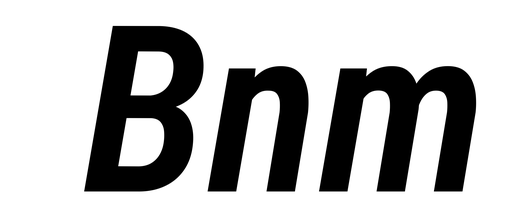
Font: Roboto-Italic_Condensed_SemiBold_Italic